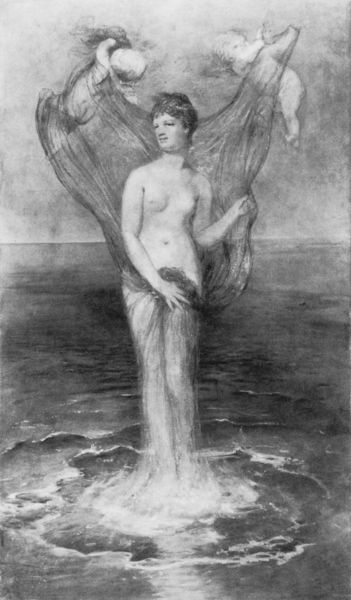
Titel: Die Geburt der Venus
Künstler: Arnold Böcklin
Institution: Darmstadt, Hessisches Landesmuseum
Schlagwörter: flügel, hand, himmel, meer, nackt, wasser, weiß, brust, busen, frau, schwarz, schleier, tuch, barock, horizont, renaissance, engel, gischt, wellen, nacktheit, radierung, schwarzweiß, mittelalter, venus, putten, auferstehung, geburt, wiedergeburt